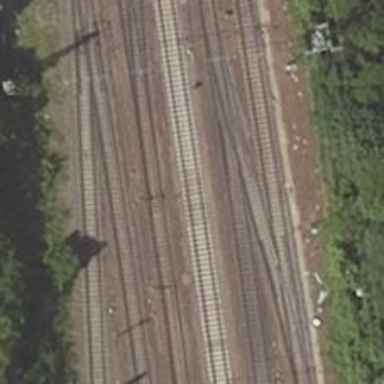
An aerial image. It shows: Railway signal.